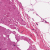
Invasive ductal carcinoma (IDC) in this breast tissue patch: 0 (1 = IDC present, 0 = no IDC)